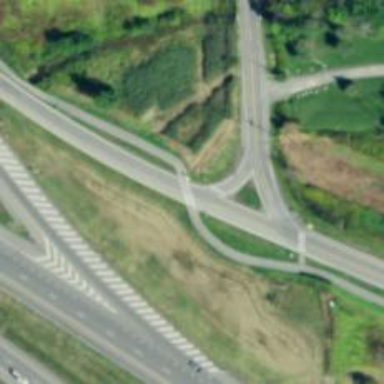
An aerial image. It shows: Secondary road that functions as expressway.